Aerial crown-view tile of a tropical tree (Barro Colorado Island, Panama), acquired 20241216:
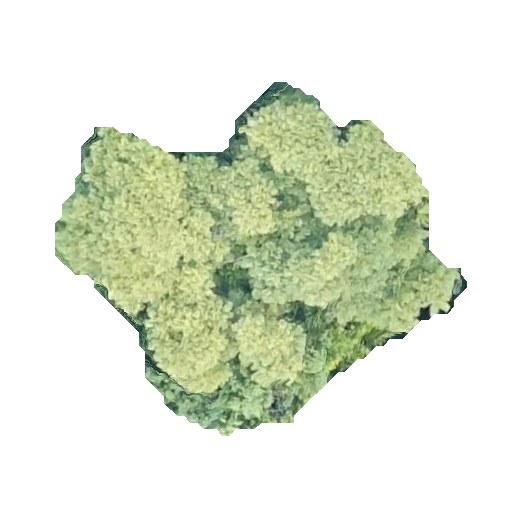
Species: Jacaranda copaia
GBIF accepted scientific name: Jacaranda copaia
Crown area: 127.079 m²